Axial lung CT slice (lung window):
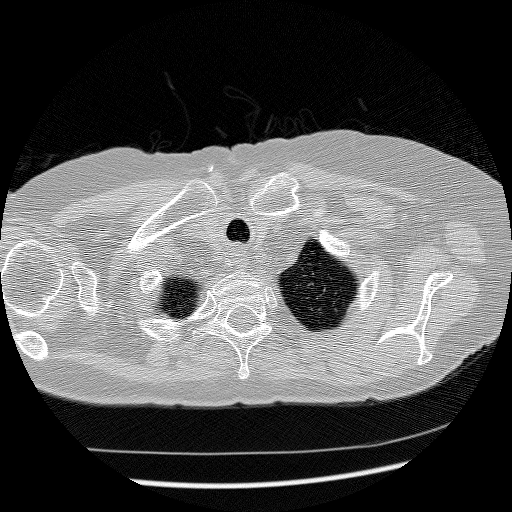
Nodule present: no